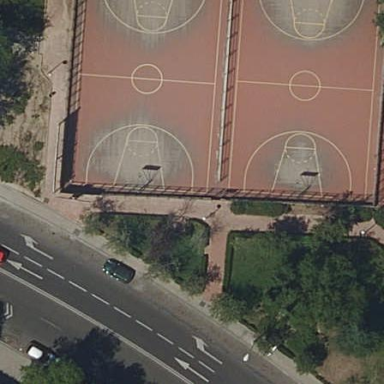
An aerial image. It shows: Concrete basketball court on leisure land pitch.